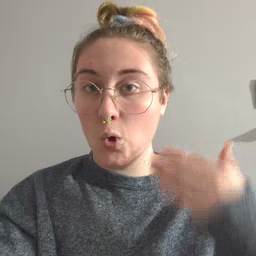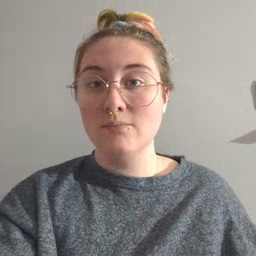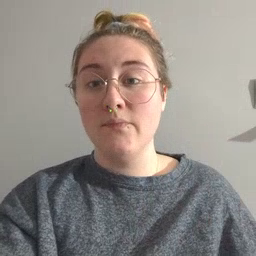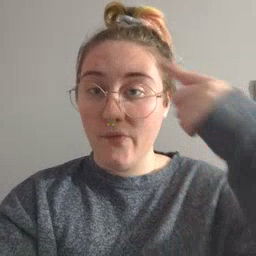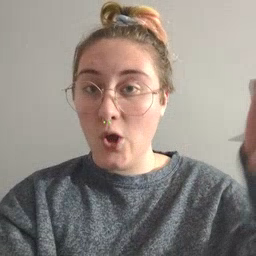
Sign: for